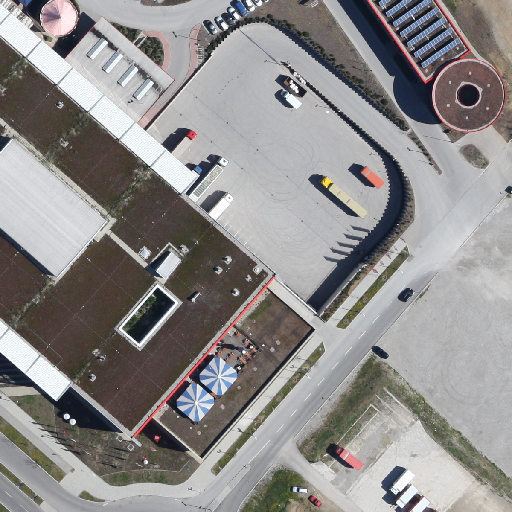
Referring expression: impervious surface